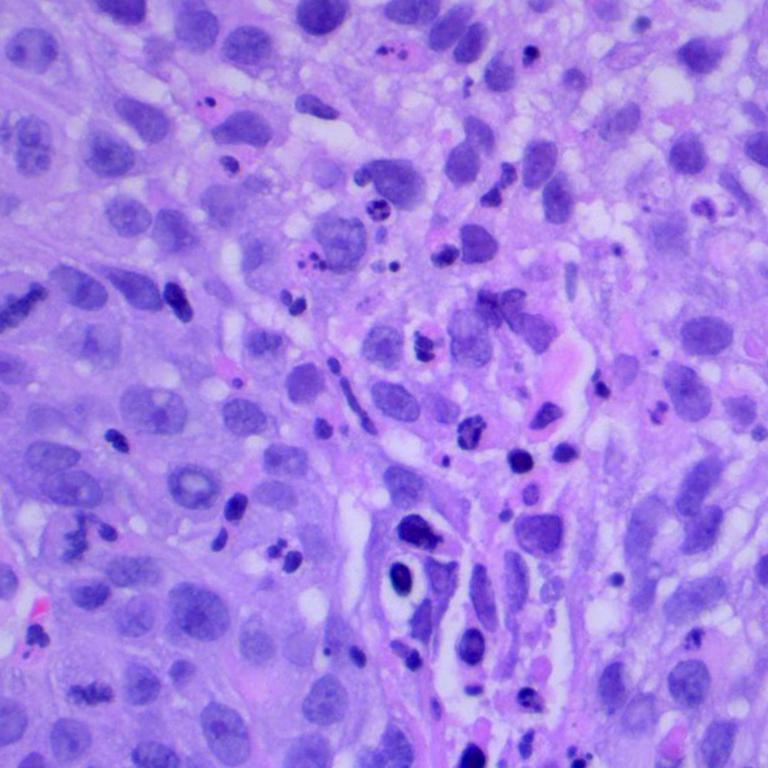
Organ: lung
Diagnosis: squamous carcinomas